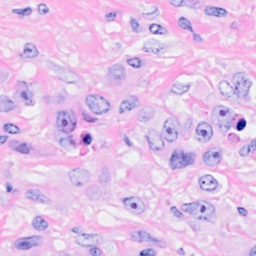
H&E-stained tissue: Breast